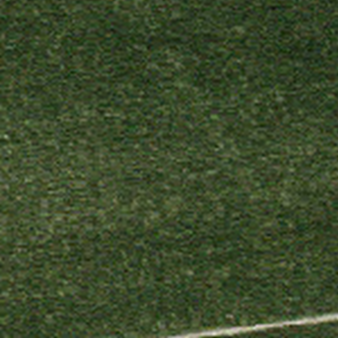
Label: other